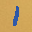
Label: 1